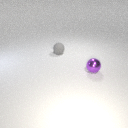
small gray rubber sphere to the left of small purple metal sphere